Field crop: maize
Growth stage: 2
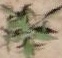
Species: atriplex